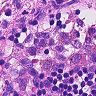
Metastatic tissue present: no